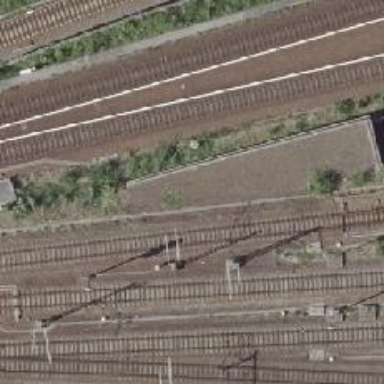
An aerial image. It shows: Railway signal.